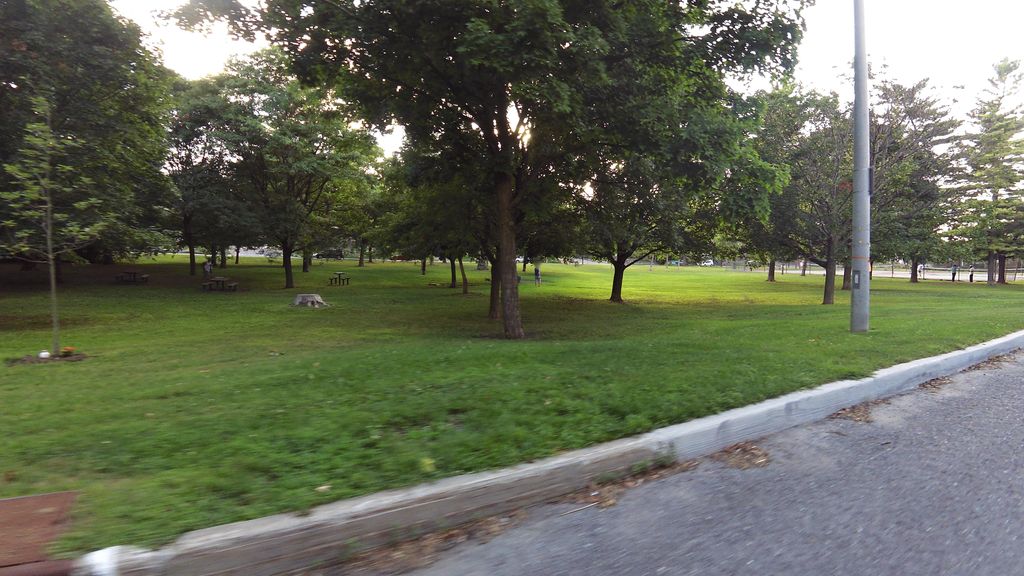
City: ottawa-gatineau